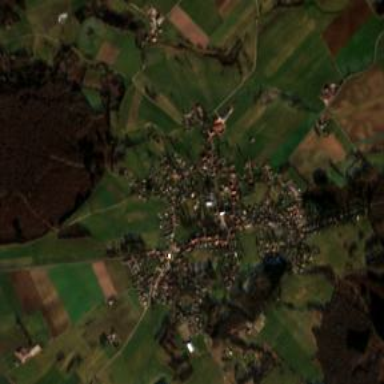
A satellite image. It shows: Village.